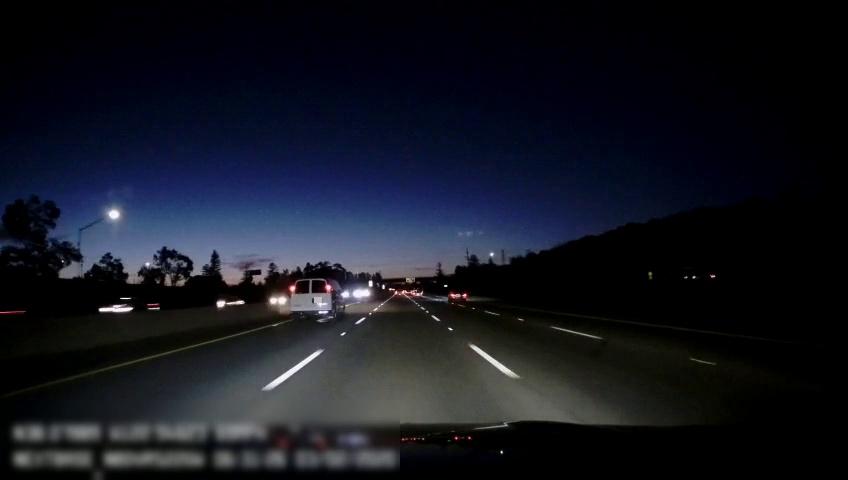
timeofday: Night
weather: Other
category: Drivable Space
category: Vehicles | Car
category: Vehicles | Van
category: Vehicles | Car
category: Vehicles | Car
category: Vehicles | Car
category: Lanes | Alternate Lane
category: Lanes | Alternate Lane
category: Lanes | Alternate Lane
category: Lanes | Alternate Lane
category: Lanes | Alternate Lane
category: Traffic | Signs